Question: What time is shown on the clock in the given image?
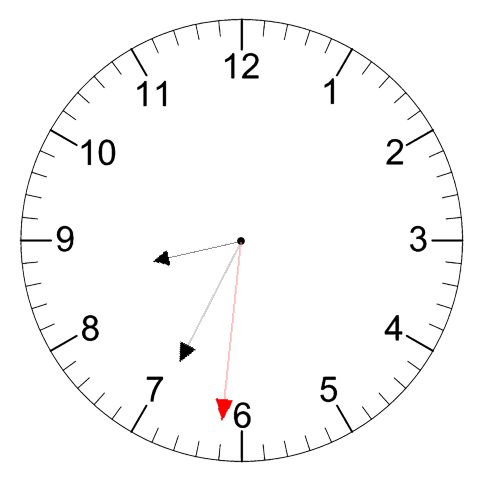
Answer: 08:34:31